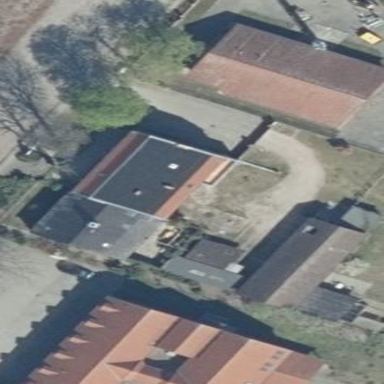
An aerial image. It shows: Building.